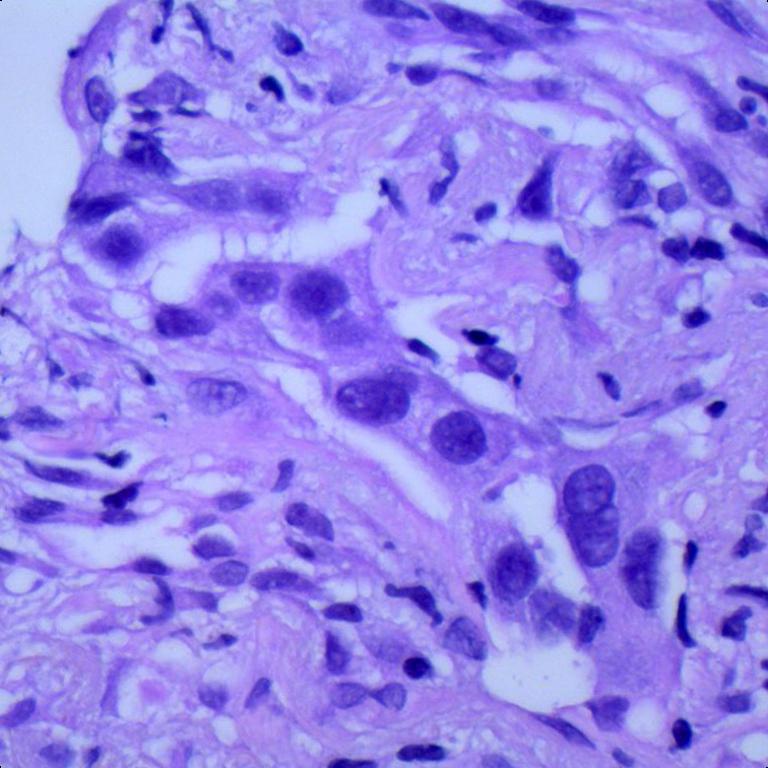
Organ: lung
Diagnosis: adenocarcinomas